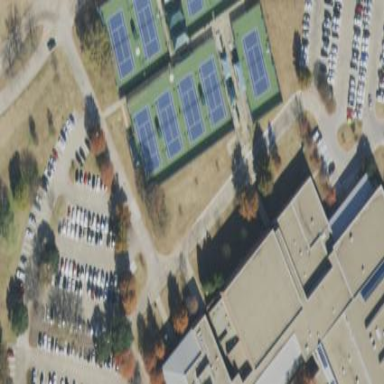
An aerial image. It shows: Tennis court on the leisure land pitch.